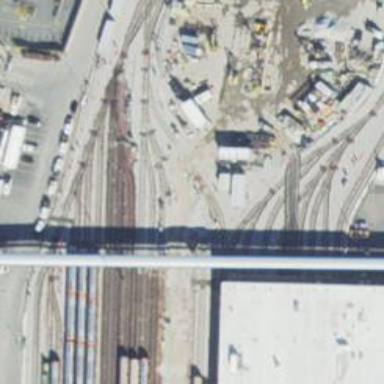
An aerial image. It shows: Yard area with electrified rail tracks.